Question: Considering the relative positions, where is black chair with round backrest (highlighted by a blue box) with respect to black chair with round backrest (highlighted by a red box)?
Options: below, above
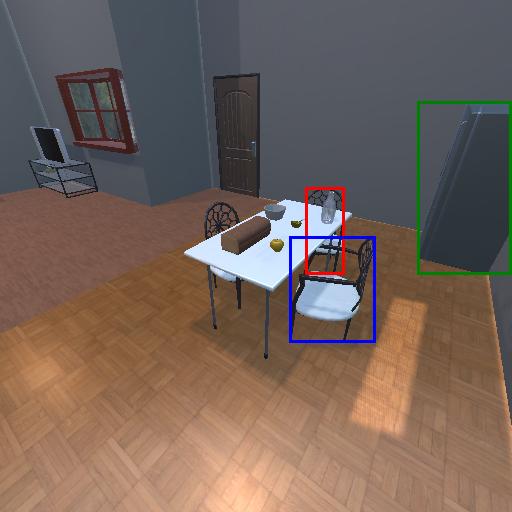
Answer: below